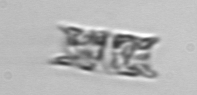
Label: Eucampia